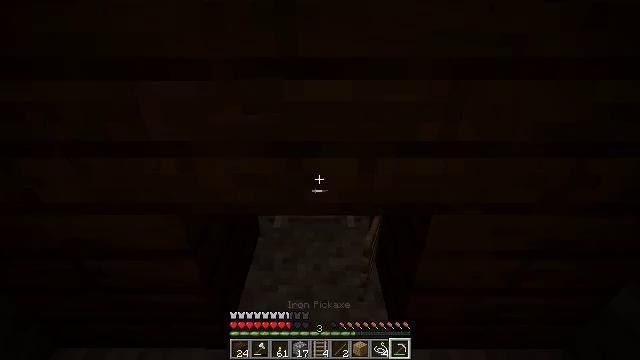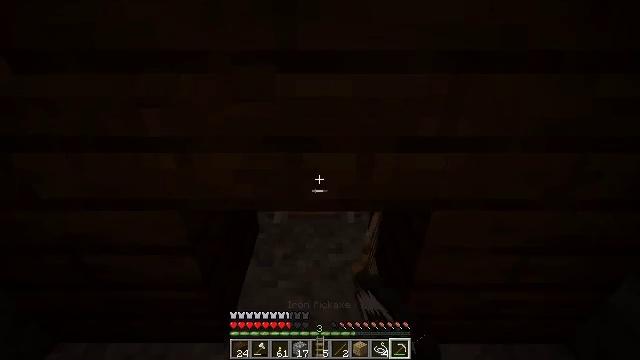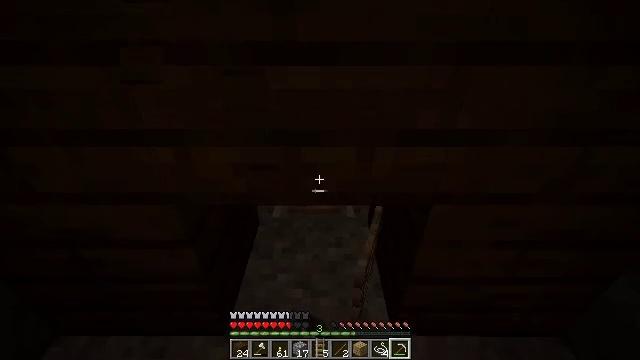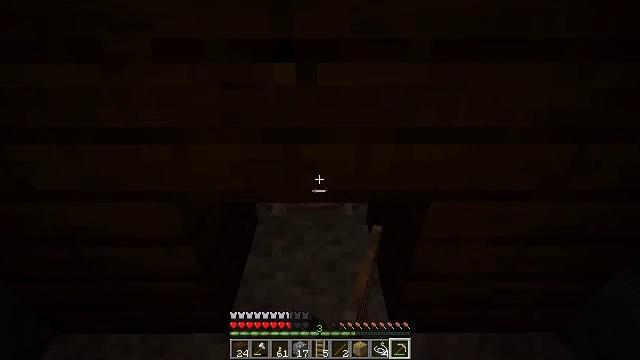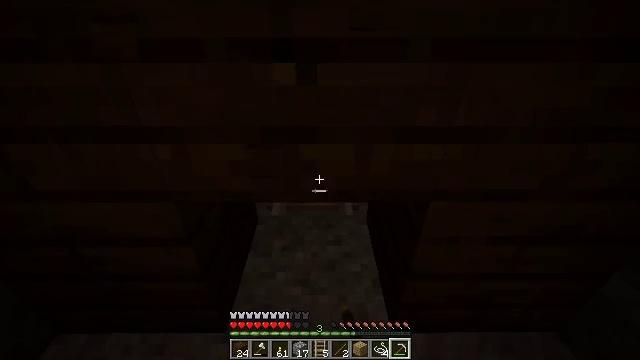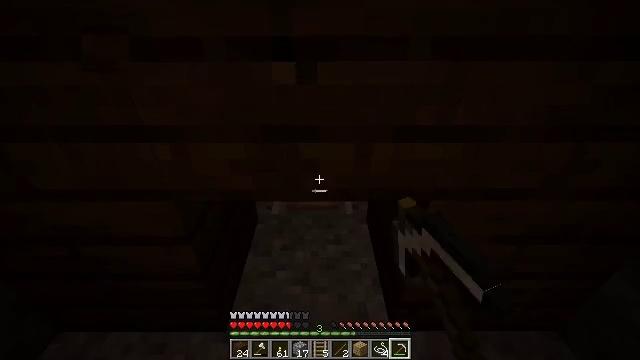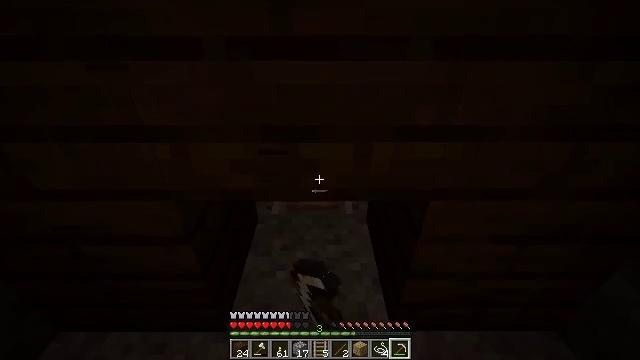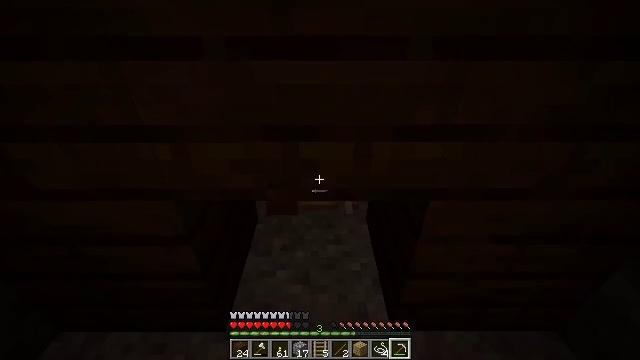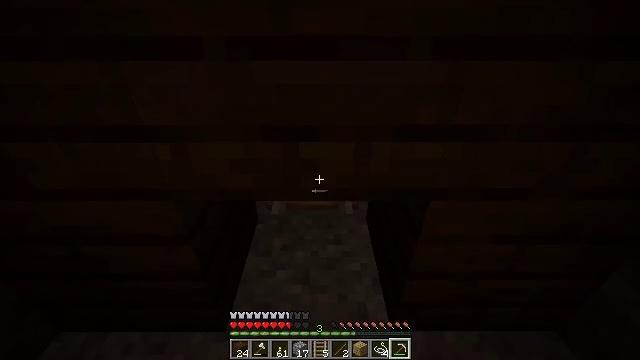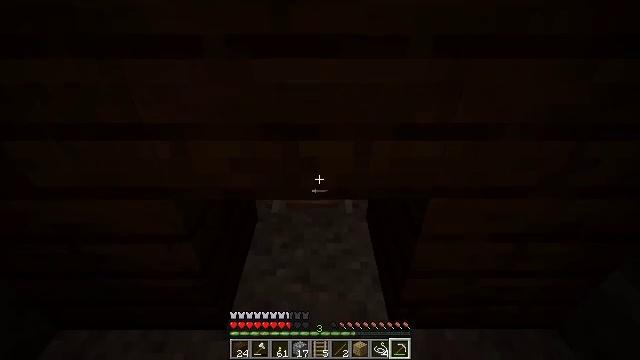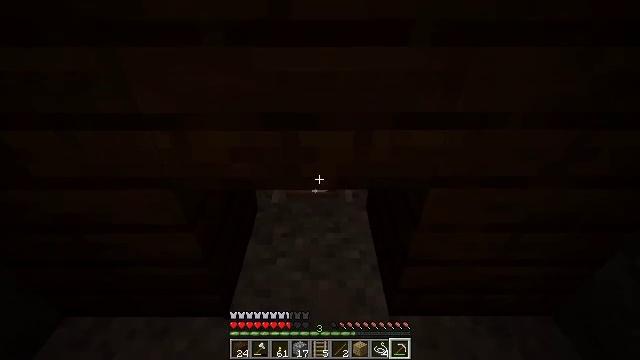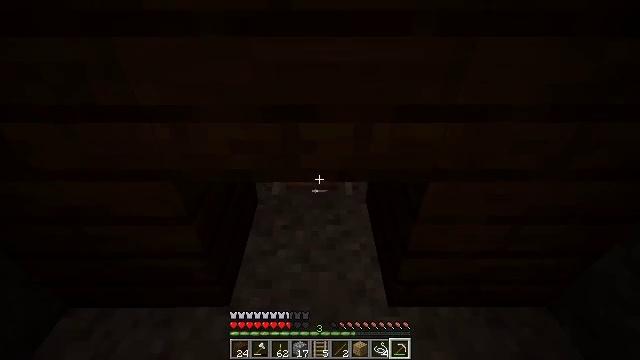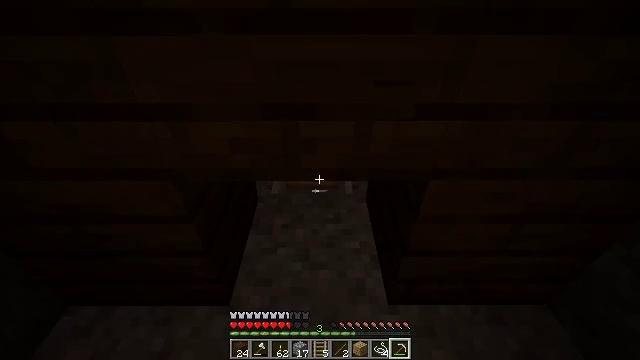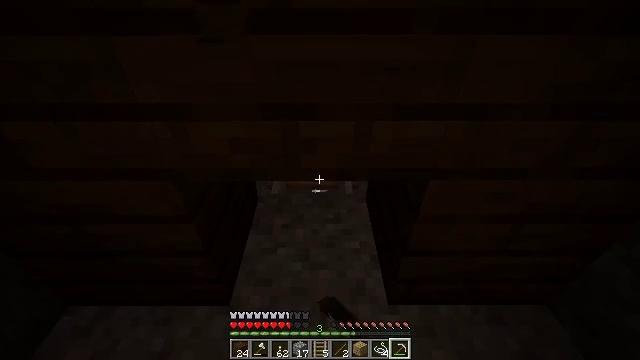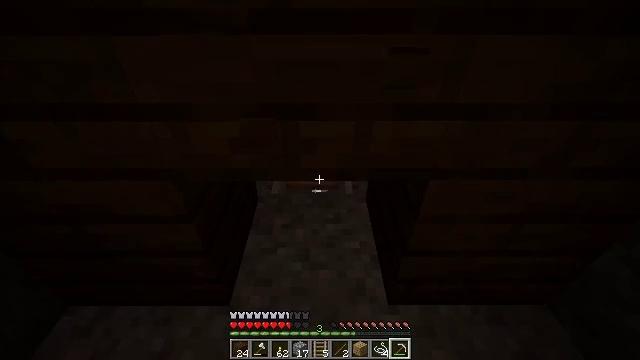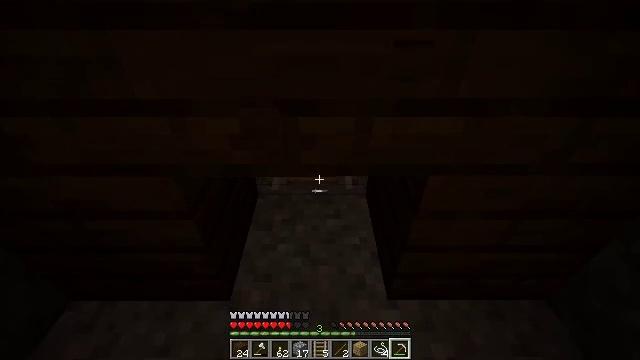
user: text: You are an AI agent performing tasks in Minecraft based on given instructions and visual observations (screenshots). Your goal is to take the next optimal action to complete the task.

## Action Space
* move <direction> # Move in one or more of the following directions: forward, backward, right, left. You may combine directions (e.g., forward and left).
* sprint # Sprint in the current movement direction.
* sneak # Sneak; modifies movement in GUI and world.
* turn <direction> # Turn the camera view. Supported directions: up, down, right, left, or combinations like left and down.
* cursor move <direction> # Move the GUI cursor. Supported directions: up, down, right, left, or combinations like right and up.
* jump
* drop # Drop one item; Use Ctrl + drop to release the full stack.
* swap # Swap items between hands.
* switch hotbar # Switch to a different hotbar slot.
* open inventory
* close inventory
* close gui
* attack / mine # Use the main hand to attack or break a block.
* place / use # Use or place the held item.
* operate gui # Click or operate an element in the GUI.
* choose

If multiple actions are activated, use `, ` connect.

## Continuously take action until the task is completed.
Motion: motion action
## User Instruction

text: Pick up the rail by attacking it.
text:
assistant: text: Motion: attack / mine
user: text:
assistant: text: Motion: turn down, attack / mine
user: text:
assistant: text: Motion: attack / mine
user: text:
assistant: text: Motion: attack / mine
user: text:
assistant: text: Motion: attack / mine
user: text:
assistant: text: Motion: no_op
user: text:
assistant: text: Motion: no_op
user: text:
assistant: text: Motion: no_op
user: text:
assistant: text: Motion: no_op
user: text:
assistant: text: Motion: turn down
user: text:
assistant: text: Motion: turn down
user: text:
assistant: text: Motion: attack / mine
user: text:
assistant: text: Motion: attack / mine
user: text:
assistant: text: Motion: attack / mine
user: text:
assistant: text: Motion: attack / mine
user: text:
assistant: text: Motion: attack / mine
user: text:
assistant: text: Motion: attack / mine
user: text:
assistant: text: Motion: attack / mine
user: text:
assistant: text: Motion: attack / mine
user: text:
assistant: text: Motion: attack / mine
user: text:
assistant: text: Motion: attack / mine
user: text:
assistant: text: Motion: attack / mine
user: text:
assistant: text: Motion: attack / mine
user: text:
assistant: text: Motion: attack / mine